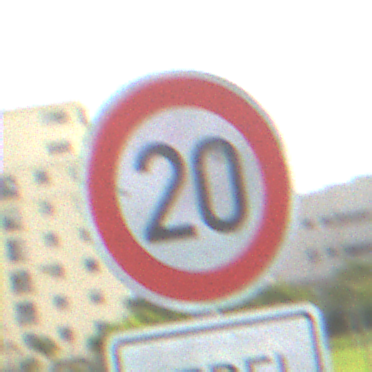
Verkehrszeichen: Geschwindigkeit20
Zusatzzeichen unten: HinweiseAufGefahrenDurchVerbaleAngabe10
Umgebung: Outdoor, Suburban
Tageszeit: MorningAfternoon
Wetter: PartlyCloudy
Licht: Natural
Jahreszeit: NotSpecified
Kontrast: HighContrast